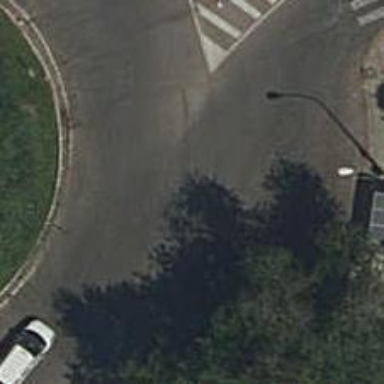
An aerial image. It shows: Public transport stop position.